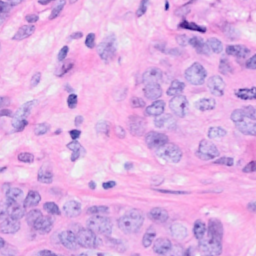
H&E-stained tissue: Breast